Question: During debugging the python code, the window comes out after I input 'rf.fit(aa,bb1)' and press 'enter' button. The python version I used is python2.7 and the system is UBUNTU12.10.
Here 'rf = RandomForestClassifier(n_estimators=50, verbose=2, compute_importances=True, n_jobs=-1)' is a function from sklearn. and variable 'aa, bb1' are shown in the picture. 'aa' is a DataFrame which is a data structure of Pandas library. 'bb1' is a list.

could you tell me what's wrong ? why does the warning window come out?
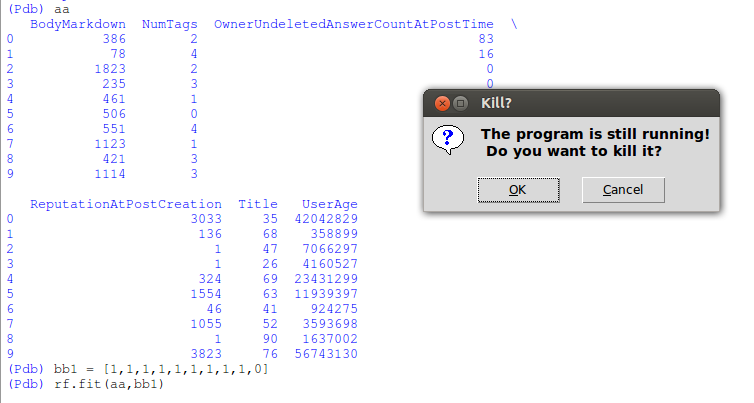
Answer: The warning message is "Your program is still running!
Do you want to kill it?" and comes from 'lib\pythonX.X\idlelib\PyShell.py'.
Because you run the program in an 'Python IDEL Shell' Env and your script is now running but you want to close the window.
'IDEL' is another name of Python GUI Shell.